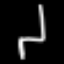
Label: chair